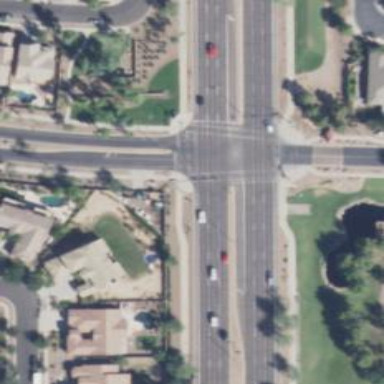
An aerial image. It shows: Crossing on footway.